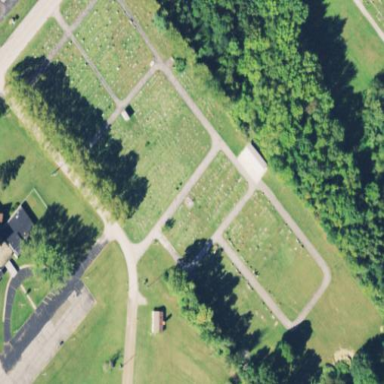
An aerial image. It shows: Cemetery.